Question: I expect when i plot the following functions they end up similar in jupyter notebook
'''
n = np.arange(2, 100, 1)
plt.plot(n, np.log(n/n+1))
plt.plot(n, (np.log(n) - np.log(n+1)))
'''
but I get this:

What am I missing?
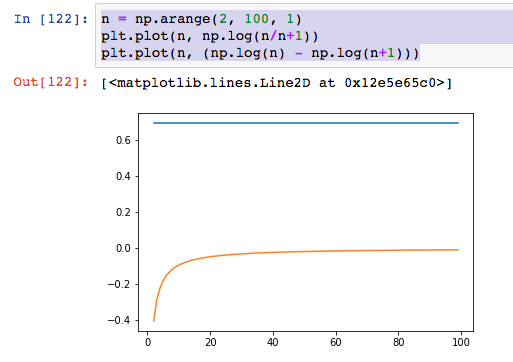
Answer: Your math is wrong 'log(n/n+1) != (log(n) - log(n+1))'.
I guess you meant 'log(n / (n + 1))'. You forgot the . If you try this, both plots are the same:
'''
n = np.arange(2, 100, 1)
plt.plot(n, np.log(n/(n+1)))
plt.plot(n, (np.log(n) - np.log(n+1)))
'''
If 'log(n/n+1)' (without parentheses) was meant, look at @ImportanceOfBeingErnest's comment. It provides the correct solution in this case. :)